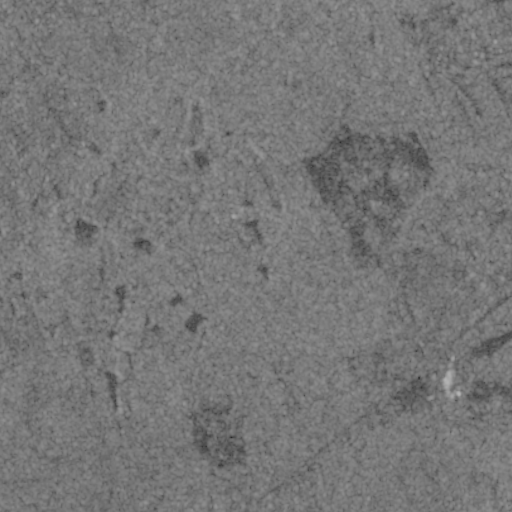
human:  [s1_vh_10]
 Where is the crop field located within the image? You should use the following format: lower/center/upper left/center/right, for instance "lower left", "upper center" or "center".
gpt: The crop field is located in the center left of the image.
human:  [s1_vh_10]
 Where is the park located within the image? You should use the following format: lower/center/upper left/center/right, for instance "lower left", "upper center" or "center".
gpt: The park is located in the upper right of the image.
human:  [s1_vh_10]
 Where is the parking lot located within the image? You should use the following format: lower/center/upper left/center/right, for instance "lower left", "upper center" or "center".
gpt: The parking lot is located in the upper right of the image.
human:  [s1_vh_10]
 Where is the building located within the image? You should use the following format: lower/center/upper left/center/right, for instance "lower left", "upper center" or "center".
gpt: The building is located in the upper right of the image.
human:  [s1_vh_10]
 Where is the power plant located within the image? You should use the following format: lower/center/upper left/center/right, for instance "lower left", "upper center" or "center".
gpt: There is no power plant in the image.

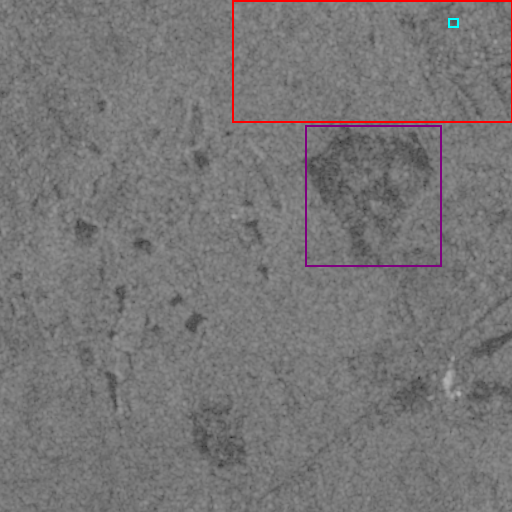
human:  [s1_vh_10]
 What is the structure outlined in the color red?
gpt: The structure outlined in red is a park.
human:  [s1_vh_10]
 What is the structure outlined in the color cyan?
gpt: The structure outlined in cyan is a parking lot.
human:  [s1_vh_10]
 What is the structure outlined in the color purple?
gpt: The structure outlined in purple is a quarry.
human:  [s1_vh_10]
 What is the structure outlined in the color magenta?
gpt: There is no magenta outline.